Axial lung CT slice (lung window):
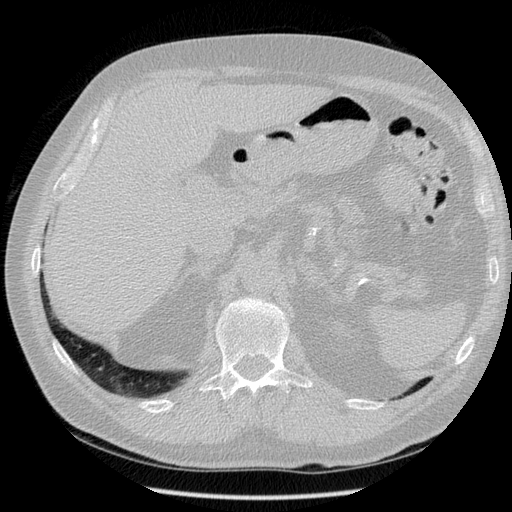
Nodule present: no